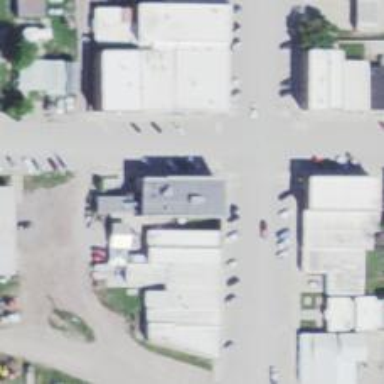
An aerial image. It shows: Pharmacy.